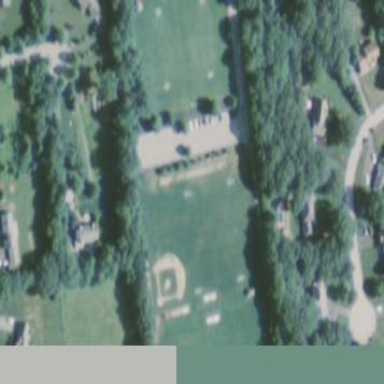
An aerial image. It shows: Multi-sport pitch with grass surface for baseball and soccer.